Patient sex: M
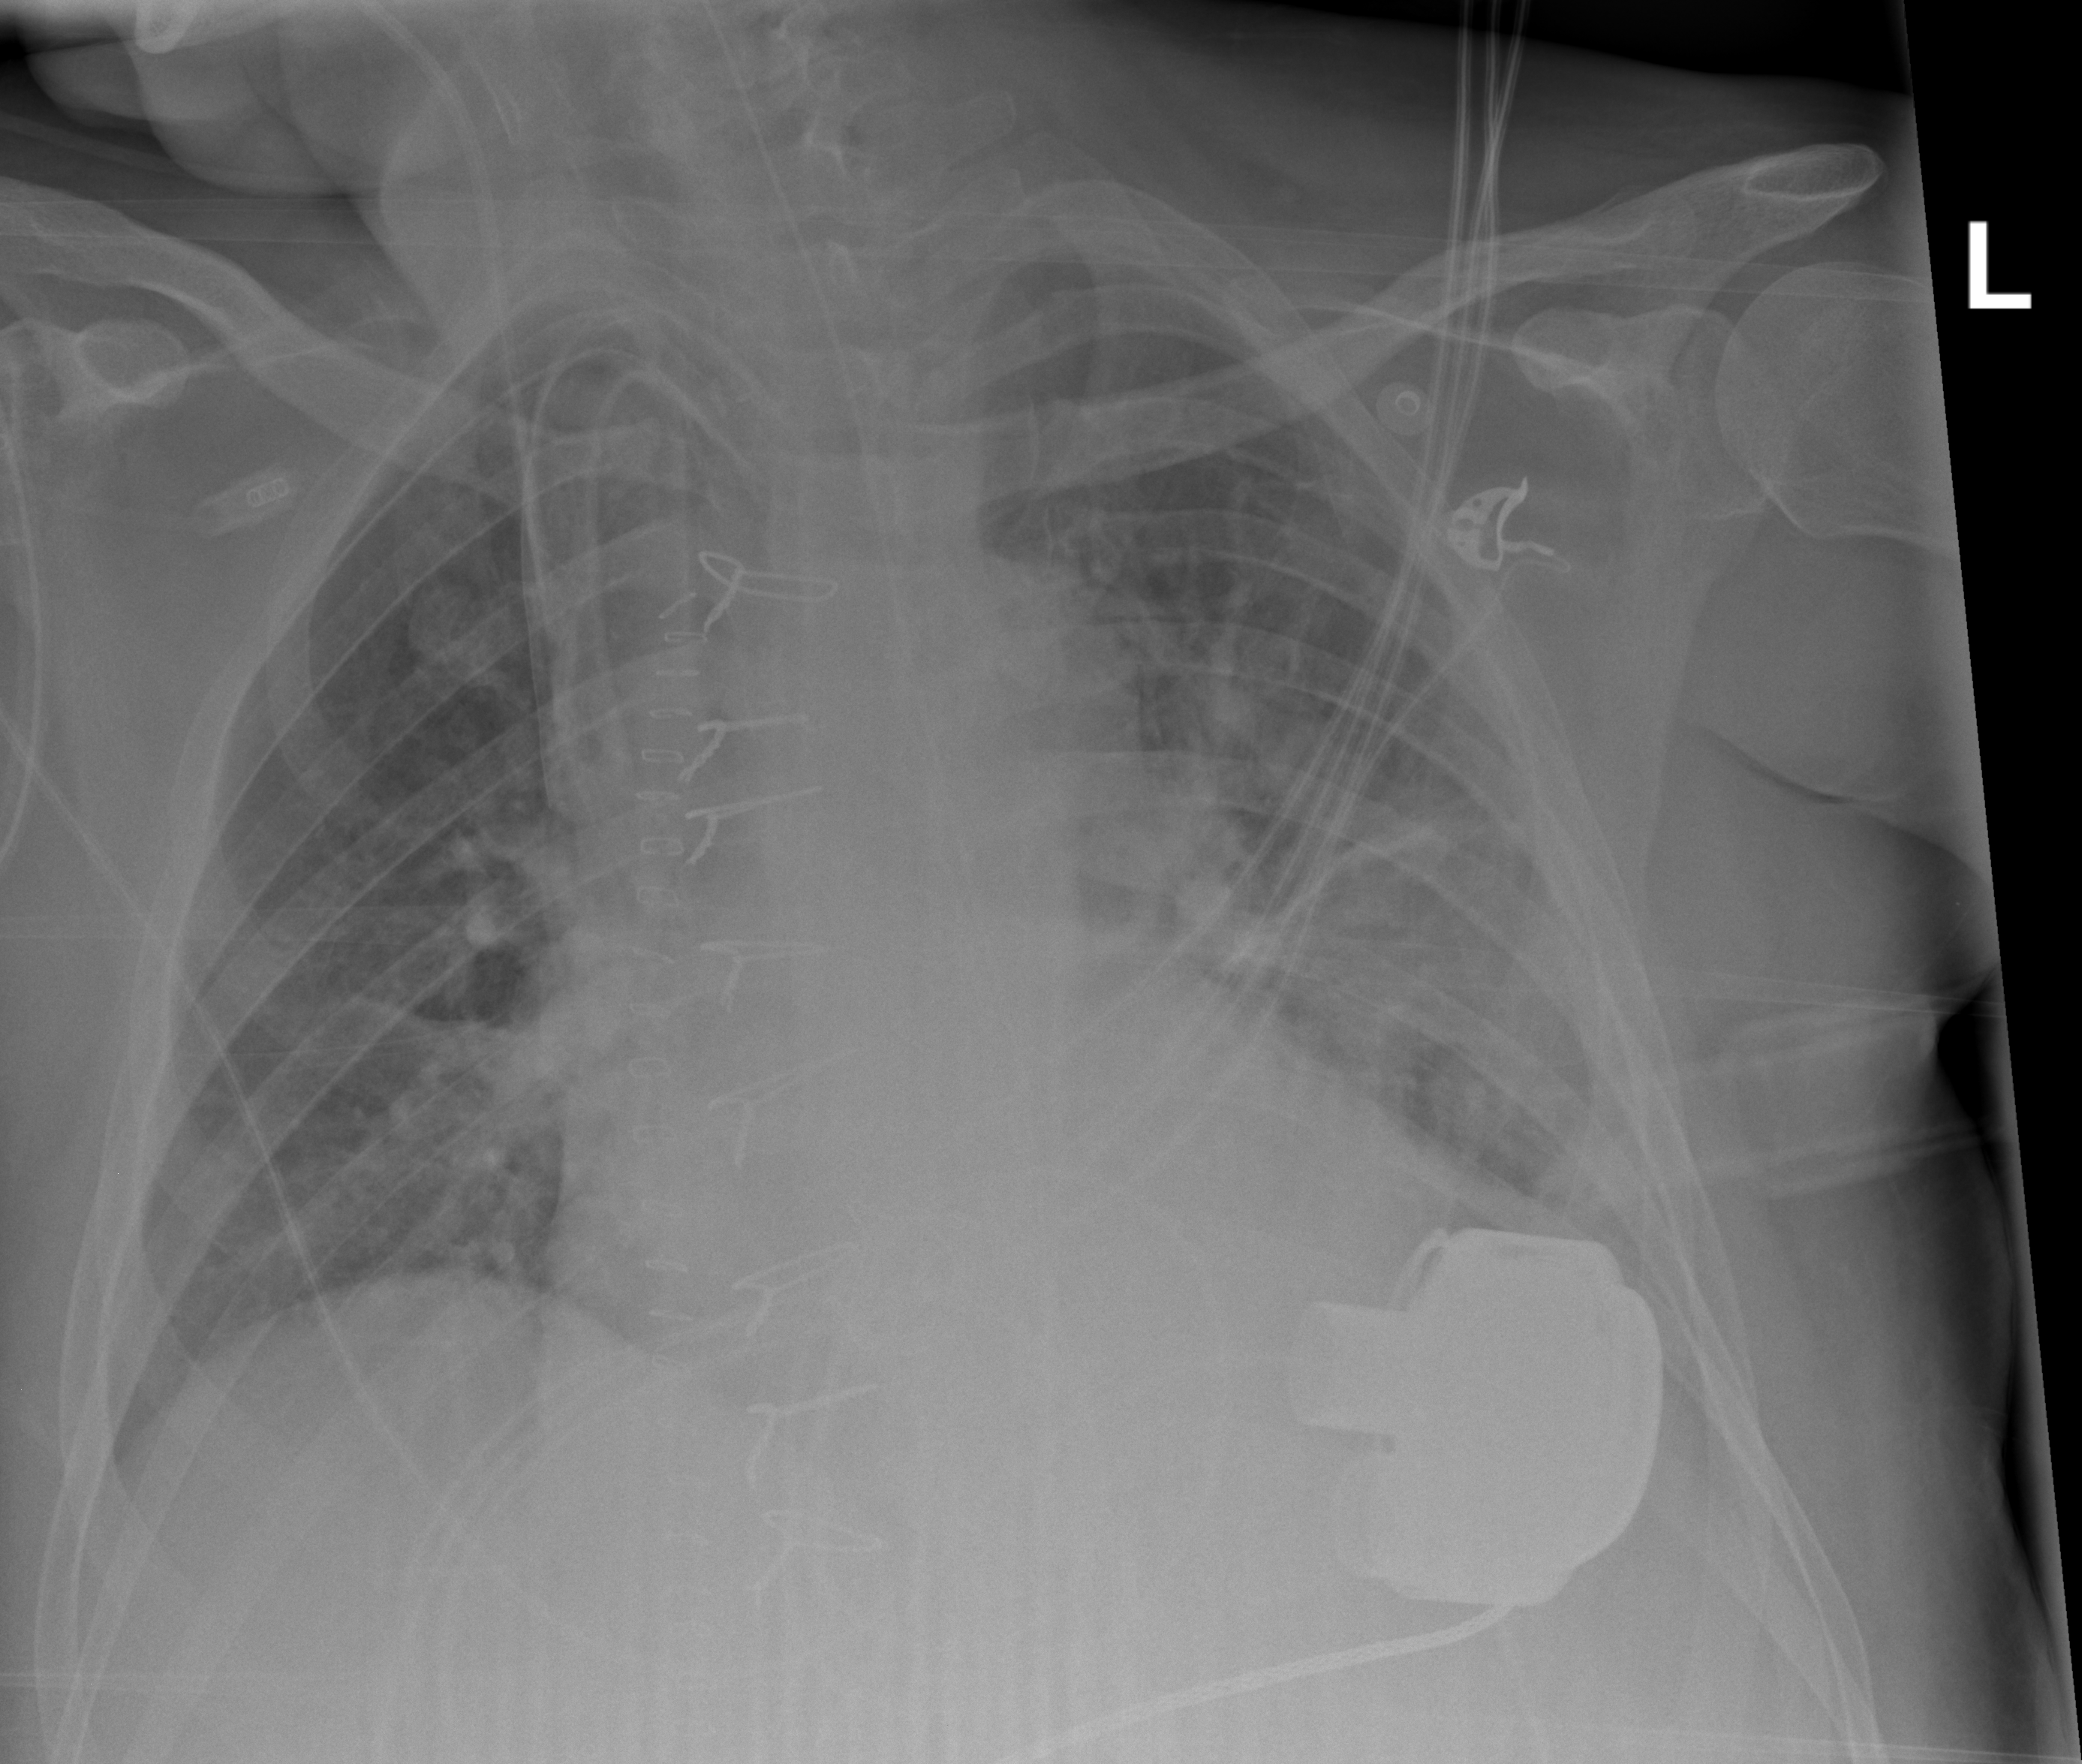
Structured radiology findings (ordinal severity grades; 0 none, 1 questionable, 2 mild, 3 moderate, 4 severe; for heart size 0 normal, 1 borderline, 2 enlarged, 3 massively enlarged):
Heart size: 2
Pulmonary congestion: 2
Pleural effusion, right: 0
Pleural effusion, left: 2
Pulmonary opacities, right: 0
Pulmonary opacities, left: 2
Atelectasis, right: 0
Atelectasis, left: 2